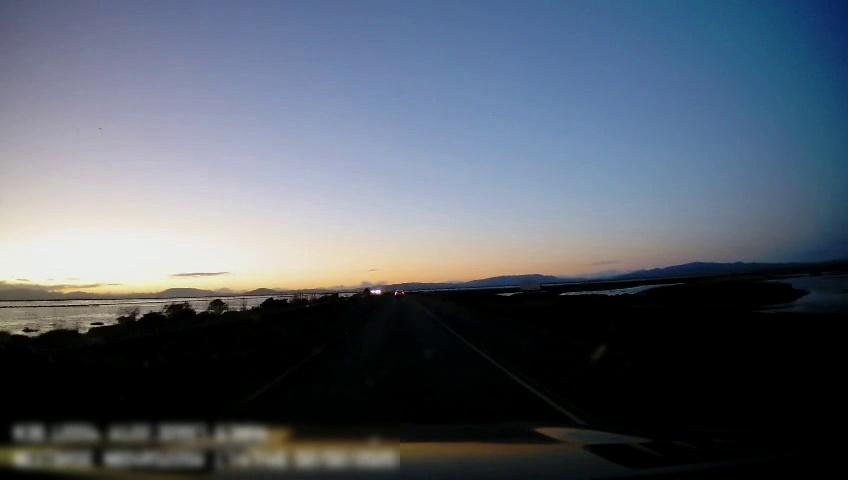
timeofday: Dusk/Dawn/Twilight
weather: Sunny
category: Drivable Space
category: Vehicles | Car
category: Lanes | Current Lane
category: Lanes | Current Lane